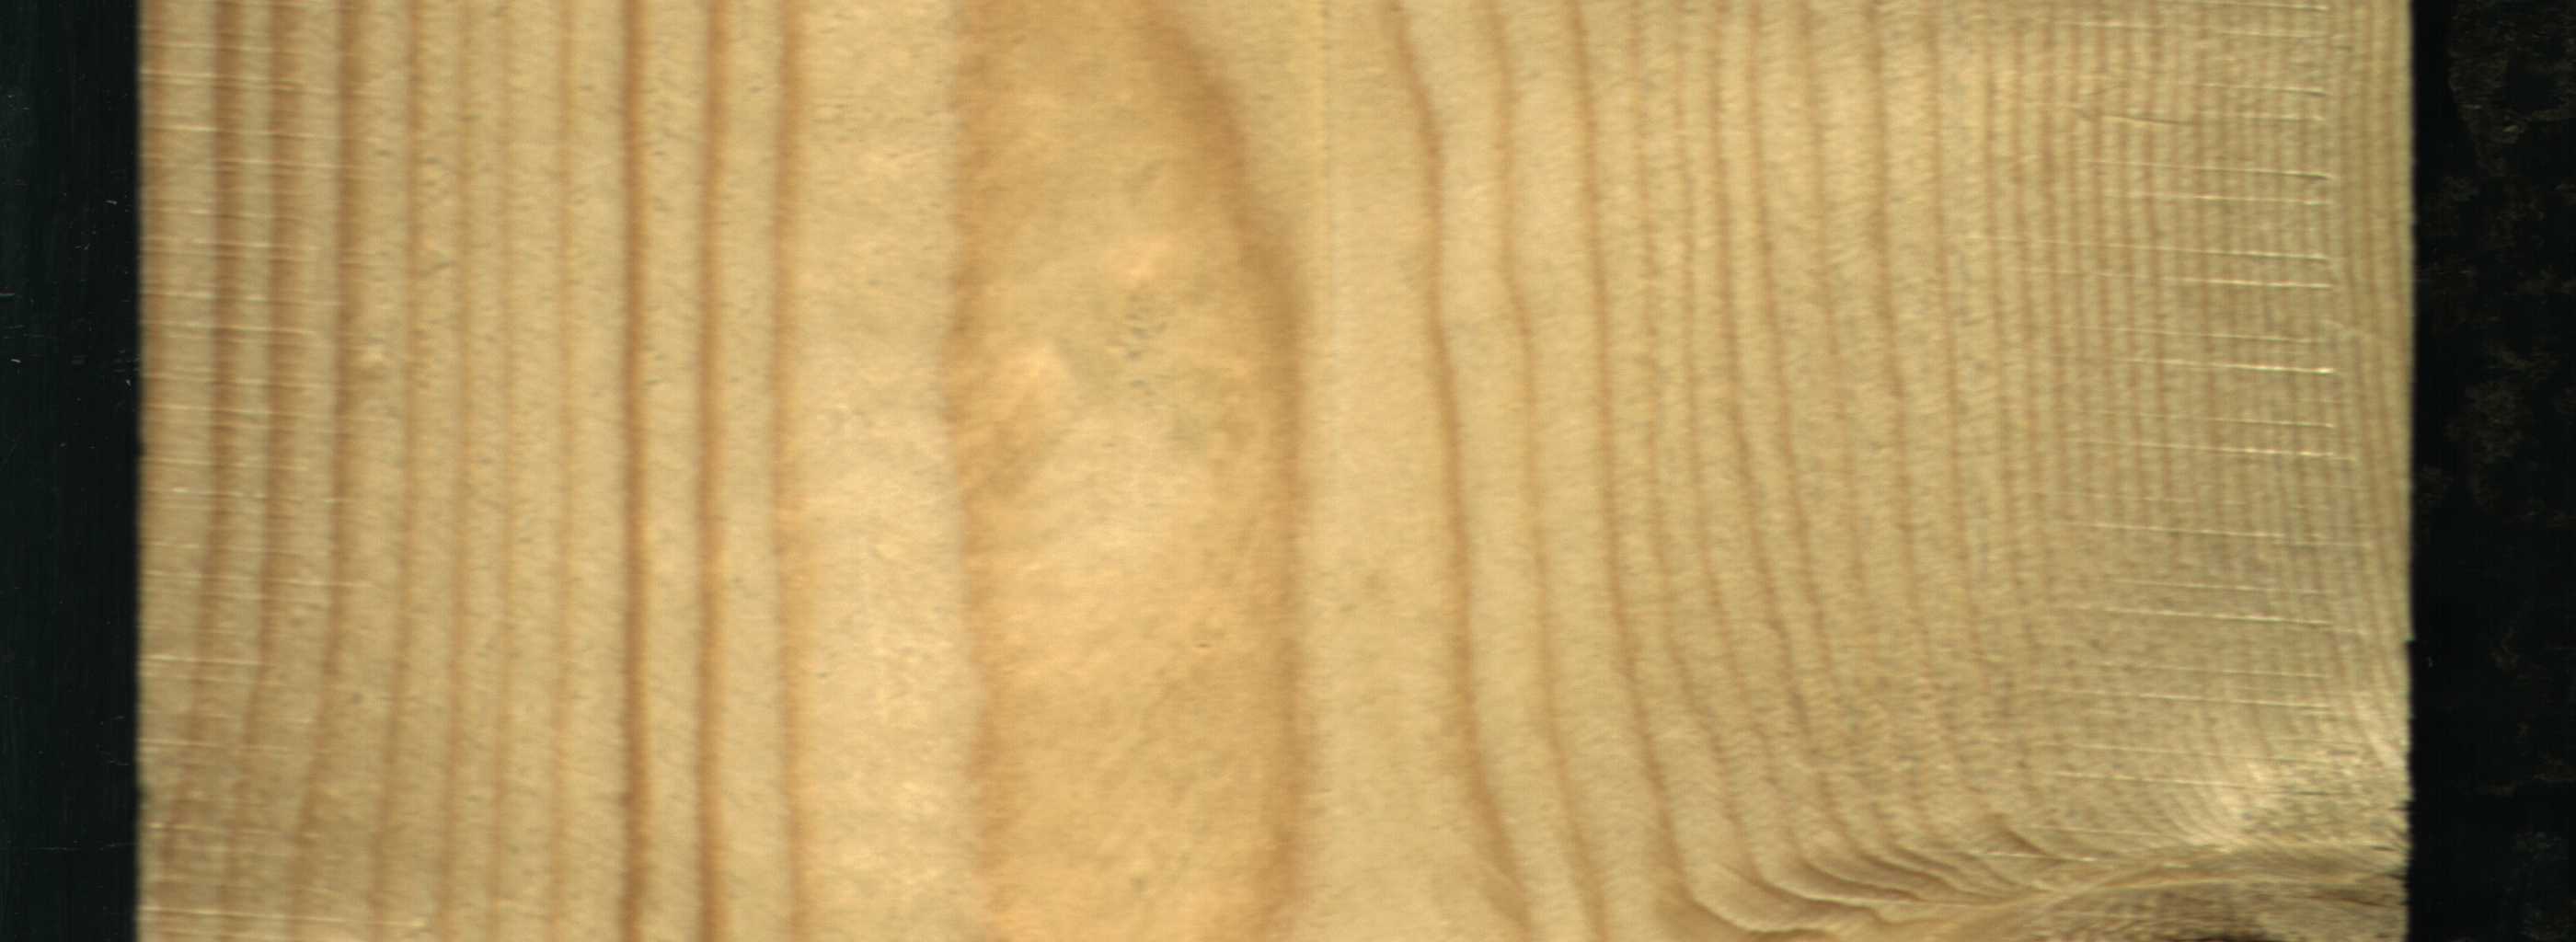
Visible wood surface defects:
Live_Knot